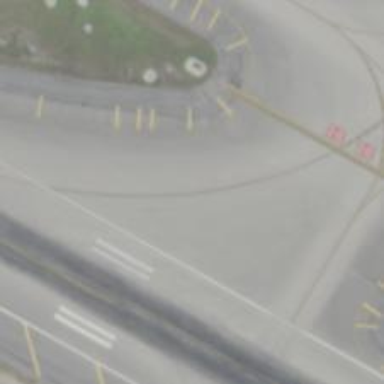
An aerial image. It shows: View of taxiway at the airport.